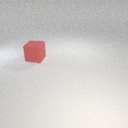
large red rubber cube